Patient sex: M
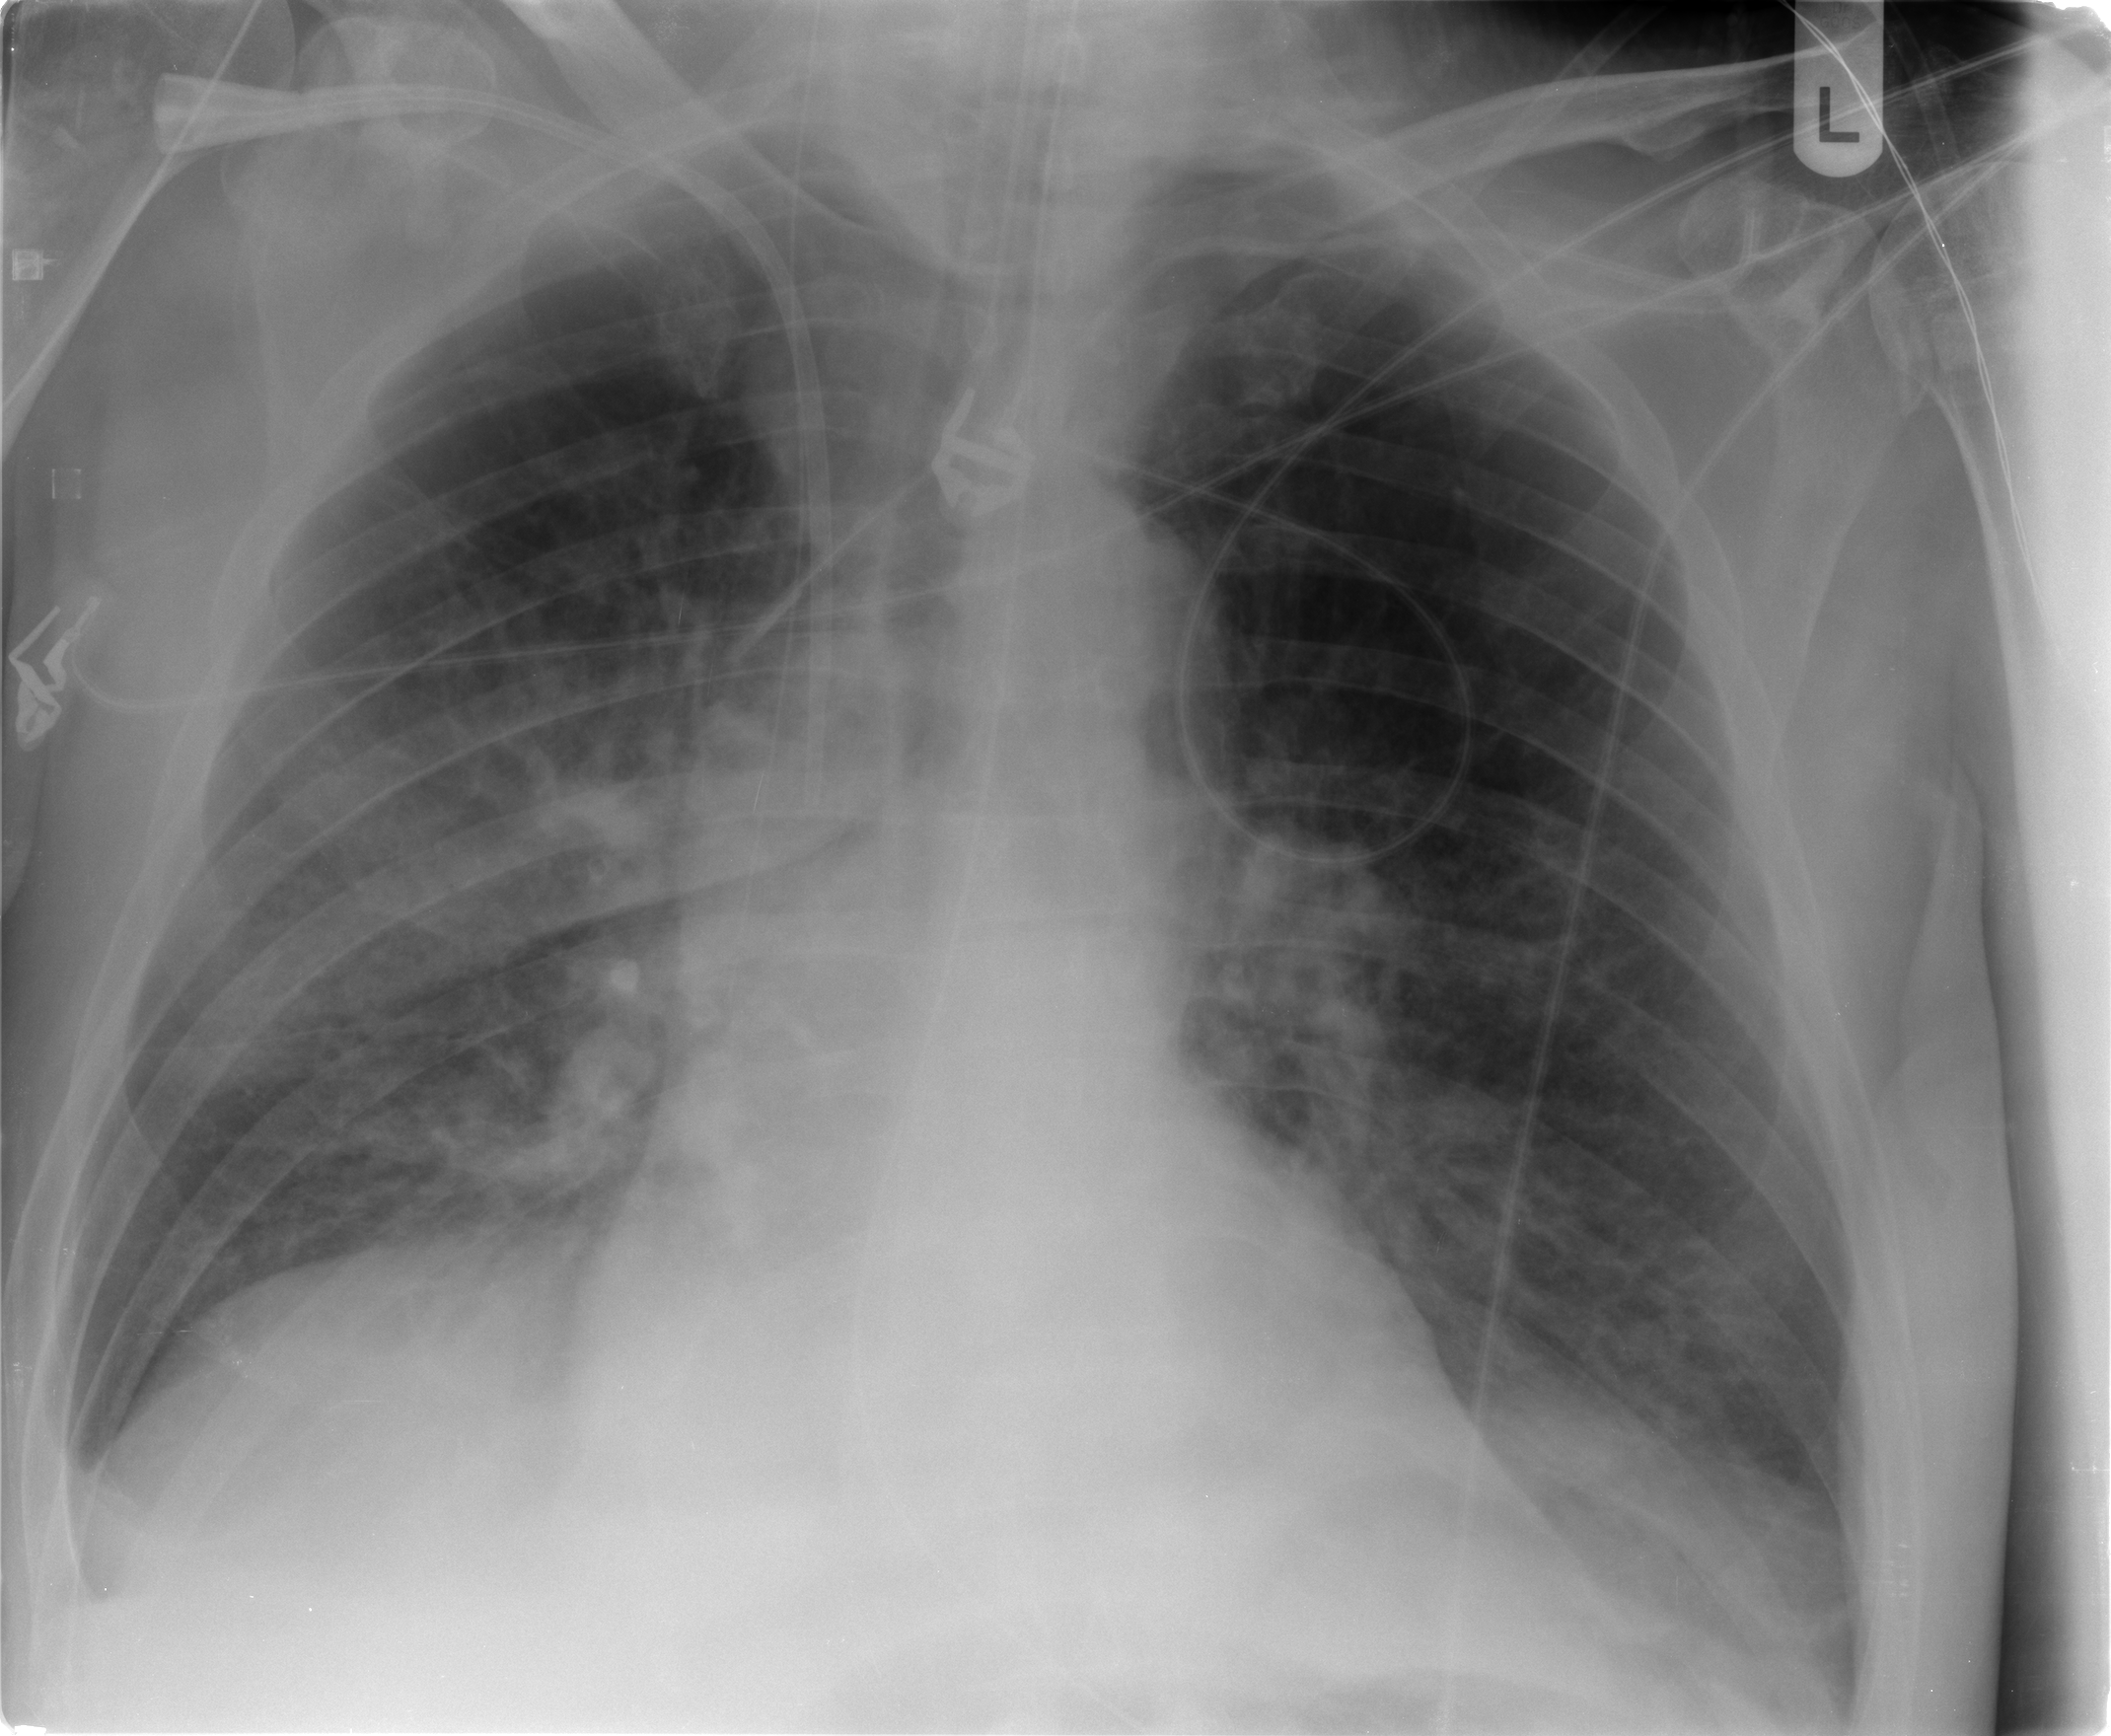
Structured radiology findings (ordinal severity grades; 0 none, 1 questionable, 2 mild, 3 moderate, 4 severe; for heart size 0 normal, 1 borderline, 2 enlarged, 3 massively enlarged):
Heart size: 0
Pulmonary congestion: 0
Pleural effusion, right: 0
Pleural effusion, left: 2
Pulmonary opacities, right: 2
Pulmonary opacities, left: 2
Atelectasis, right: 2
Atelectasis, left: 2